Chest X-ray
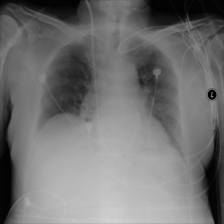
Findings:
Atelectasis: negative
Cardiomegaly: negative
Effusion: negative
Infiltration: negative
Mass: negative
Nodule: negative
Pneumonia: negative
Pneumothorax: negative
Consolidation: negative
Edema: negative
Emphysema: negative
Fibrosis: negative
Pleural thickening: negative
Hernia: negative